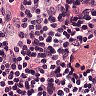
Metastatic tissue present: no